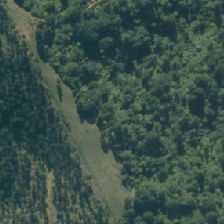
Land cover: broadleaved_indigenous_hardwood